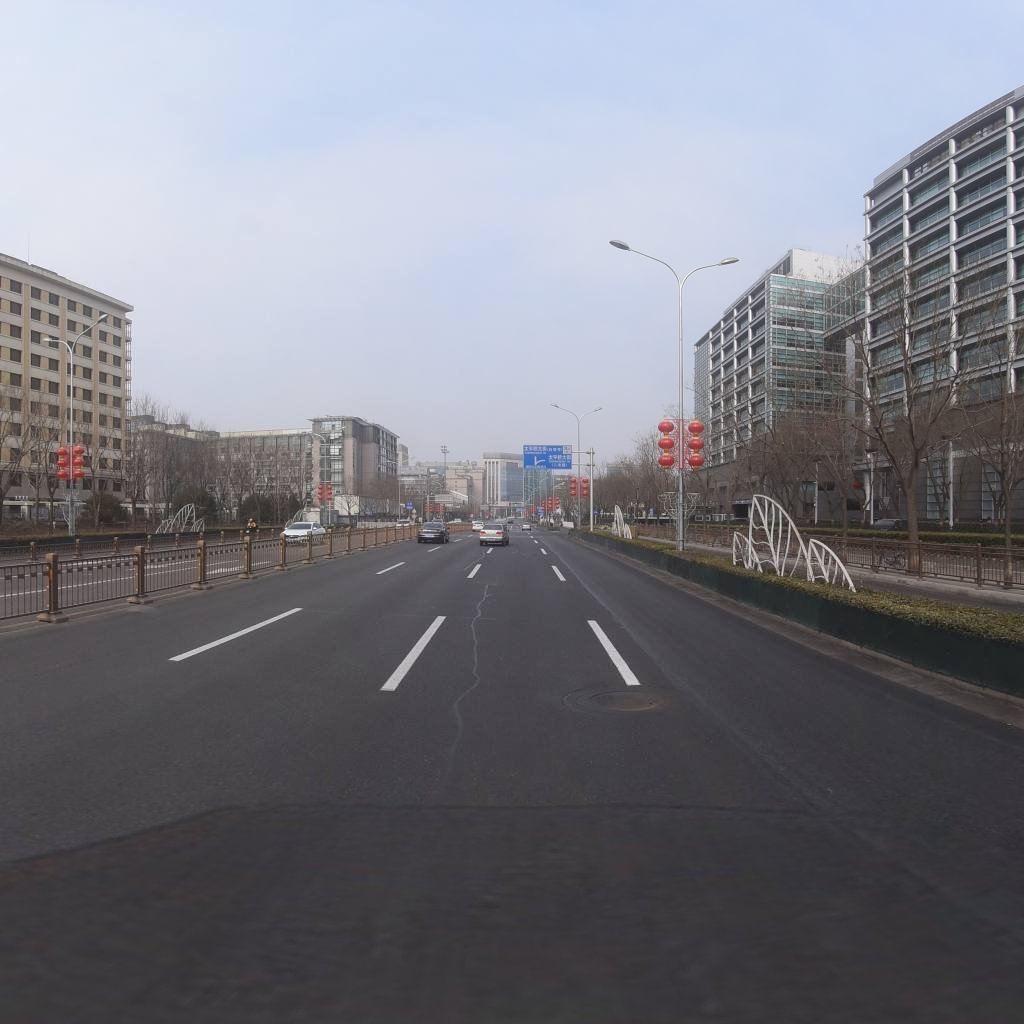
Region: Xicheng
Road damage annotations: transverse patch, longitudinal patch, longitudinal patch, manhole cover